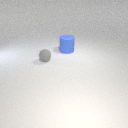
small gray rubber sphere in front of large blue rubber cylinder